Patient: sex M, age 69
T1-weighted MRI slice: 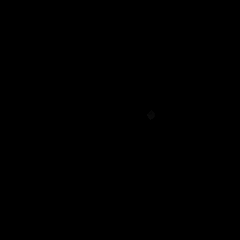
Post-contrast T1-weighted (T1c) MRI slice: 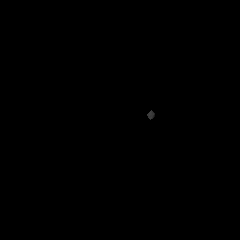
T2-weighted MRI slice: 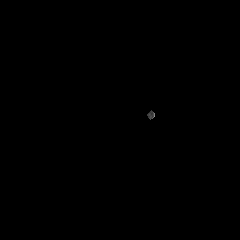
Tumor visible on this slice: no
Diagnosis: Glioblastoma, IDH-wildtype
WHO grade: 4